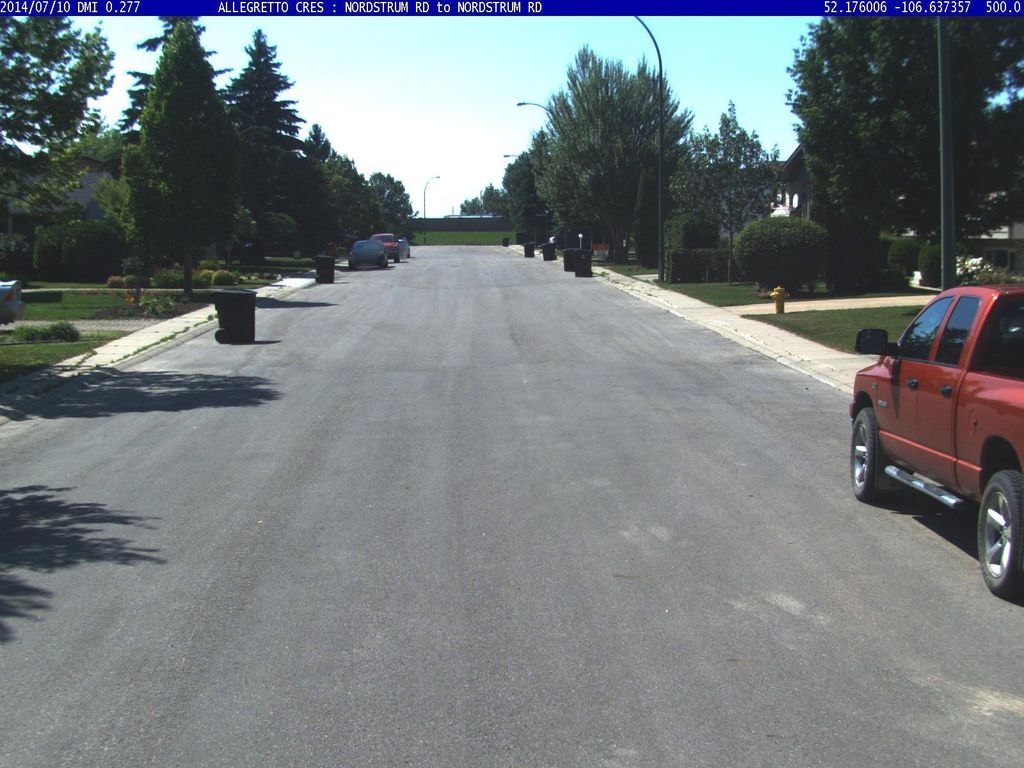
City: saskatoon